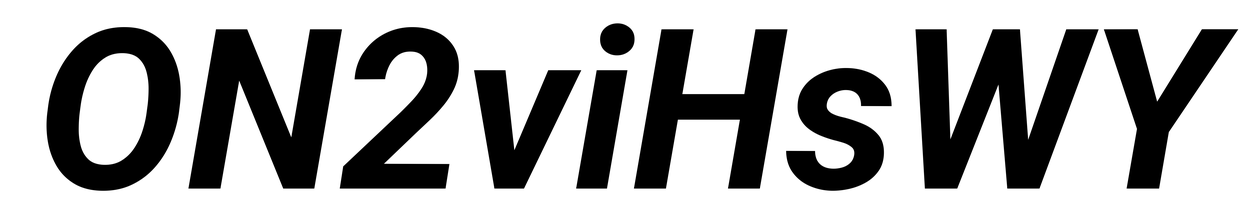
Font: Roboto-Italic_Bold_Italic